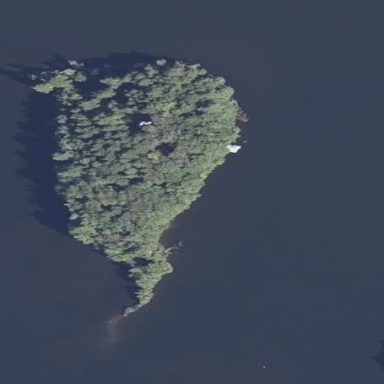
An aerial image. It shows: Islet.